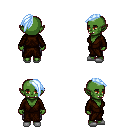
a pixel art fantasy rpg character, female body template, orc, green skin, brown robe, metal pants, white cyan long mohawk hairstyle, white slippers, four views (front, back, left, right), 2x2 character sprite sheet, small pixel art, hard edges, no anti-aliasing